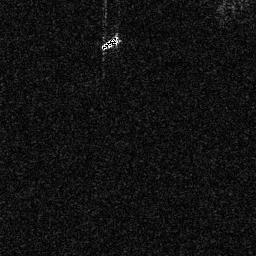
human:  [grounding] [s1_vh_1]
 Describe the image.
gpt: In the satellite image, there is  <ref>1 small ship </ref> <box>[[39, 12, 46, 19, 0]]</box> located at top.